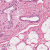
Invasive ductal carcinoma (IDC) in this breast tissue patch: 0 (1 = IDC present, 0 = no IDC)